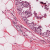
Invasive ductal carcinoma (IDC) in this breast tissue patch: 0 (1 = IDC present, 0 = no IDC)